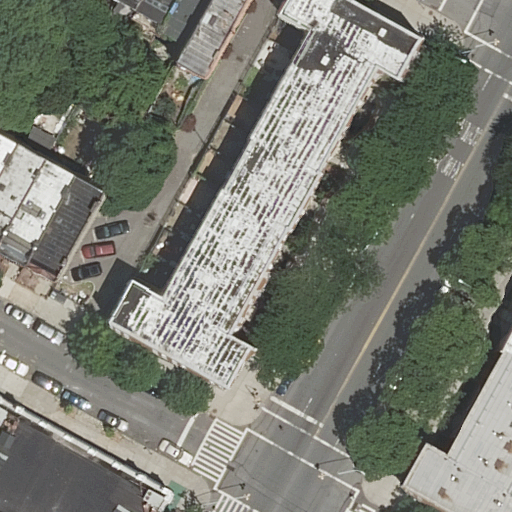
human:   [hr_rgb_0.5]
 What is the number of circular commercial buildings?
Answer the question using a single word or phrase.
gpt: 0

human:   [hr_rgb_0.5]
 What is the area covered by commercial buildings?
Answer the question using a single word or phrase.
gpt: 0m2

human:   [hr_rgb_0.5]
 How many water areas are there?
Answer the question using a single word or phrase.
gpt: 0

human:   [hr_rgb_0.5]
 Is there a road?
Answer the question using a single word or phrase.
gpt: yes

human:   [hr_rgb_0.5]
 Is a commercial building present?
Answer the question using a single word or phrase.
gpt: no

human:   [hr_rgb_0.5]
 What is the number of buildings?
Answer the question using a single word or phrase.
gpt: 20

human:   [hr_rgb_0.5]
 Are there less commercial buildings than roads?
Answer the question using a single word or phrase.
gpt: yes

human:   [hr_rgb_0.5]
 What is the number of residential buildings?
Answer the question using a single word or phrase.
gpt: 20

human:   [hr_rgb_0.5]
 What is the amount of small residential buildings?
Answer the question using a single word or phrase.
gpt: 7

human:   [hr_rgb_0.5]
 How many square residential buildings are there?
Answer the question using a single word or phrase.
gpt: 0

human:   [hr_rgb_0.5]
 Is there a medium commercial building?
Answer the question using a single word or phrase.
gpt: no

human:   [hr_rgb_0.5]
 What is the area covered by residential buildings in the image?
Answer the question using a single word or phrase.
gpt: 2787m2

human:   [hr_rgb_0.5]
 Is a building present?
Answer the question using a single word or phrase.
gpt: yes

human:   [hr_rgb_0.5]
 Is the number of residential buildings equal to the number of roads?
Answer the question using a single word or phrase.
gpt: no

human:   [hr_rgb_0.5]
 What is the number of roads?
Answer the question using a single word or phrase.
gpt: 3

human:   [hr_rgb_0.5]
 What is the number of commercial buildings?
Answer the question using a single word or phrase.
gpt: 0

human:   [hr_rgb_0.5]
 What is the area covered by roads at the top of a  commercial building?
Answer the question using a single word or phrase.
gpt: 0m2

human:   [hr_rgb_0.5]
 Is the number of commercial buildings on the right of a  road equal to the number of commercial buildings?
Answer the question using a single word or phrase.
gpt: yes

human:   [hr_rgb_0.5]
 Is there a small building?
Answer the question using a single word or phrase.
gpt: yes

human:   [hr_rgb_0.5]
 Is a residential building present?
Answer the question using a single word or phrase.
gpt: yes

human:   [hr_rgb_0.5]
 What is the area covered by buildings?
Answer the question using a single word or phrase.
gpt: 2787m2

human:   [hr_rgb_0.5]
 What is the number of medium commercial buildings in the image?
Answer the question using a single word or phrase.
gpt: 0

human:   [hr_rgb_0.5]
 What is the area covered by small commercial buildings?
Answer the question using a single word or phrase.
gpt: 0m2

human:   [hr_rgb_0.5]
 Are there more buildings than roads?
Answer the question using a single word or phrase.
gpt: yes

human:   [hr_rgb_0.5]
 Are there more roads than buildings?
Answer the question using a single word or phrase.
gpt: no

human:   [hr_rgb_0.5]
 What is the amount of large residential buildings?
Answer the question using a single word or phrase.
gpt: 0

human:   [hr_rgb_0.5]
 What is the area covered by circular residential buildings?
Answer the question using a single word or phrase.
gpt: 0m2

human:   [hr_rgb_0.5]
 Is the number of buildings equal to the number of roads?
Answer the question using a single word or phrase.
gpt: no

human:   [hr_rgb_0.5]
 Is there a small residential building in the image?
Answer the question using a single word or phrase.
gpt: yes

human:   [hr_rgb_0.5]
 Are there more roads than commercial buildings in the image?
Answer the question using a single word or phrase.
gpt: yes

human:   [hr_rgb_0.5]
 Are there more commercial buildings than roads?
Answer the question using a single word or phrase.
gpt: no

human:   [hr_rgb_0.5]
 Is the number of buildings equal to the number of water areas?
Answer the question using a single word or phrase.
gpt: no

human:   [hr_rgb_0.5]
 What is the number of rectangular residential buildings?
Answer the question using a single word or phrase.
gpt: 19

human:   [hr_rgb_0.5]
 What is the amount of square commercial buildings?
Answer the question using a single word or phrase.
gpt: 0

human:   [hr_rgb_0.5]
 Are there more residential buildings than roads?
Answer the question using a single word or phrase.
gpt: yes

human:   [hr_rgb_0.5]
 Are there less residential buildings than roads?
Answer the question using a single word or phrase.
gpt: no

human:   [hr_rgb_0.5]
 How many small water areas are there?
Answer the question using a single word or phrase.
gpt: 0

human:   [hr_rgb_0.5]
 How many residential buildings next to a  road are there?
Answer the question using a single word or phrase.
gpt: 20

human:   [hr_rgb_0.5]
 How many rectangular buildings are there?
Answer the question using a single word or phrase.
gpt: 19

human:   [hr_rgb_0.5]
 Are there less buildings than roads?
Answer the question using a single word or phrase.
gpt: no

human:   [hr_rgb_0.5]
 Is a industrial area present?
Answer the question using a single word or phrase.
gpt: no

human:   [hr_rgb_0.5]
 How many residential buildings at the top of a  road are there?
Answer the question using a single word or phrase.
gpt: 16

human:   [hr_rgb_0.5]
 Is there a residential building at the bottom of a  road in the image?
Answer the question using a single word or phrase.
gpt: yes

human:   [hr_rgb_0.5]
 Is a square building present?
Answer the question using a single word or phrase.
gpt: no

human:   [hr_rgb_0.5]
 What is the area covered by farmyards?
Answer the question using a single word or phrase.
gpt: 0m2

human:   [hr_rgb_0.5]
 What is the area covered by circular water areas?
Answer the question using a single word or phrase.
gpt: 0m2

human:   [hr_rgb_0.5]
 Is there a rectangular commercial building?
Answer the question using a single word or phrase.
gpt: no

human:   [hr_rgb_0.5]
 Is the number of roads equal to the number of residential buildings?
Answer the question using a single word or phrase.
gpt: no

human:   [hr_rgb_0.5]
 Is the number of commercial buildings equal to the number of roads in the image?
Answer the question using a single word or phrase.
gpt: no

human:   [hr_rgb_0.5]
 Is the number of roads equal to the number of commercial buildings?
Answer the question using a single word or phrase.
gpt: no

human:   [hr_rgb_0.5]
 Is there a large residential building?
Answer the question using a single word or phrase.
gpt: no

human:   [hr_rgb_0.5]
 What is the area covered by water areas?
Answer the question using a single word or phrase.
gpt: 0m2

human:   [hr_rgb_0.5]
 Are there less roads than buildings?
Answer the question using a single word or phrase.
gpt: yes

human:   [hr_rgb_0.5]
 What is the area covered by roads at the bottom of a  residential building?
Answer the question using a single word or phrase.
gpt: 0m2

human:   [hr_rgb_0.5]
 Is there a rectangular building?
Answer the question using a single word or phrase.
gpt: yes

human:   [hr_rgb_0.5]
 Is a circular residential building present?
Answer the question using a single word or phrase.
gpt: no

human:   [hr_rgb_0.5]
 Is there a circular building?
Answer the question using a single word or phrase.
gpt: no

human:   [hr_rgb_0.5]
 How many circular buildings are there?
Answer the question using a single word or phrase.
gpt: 0

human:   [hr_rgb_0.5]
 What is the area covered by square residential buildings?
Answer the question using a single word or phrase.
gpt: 0m2

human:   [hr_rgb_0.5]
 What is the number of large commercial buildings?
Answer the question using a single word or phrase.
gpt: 0

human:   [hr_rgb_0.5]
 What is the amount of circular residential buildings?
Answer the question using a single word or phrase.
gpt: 0

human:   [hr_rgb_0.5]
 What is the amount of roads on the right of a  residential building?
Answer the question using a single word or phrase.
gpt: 2

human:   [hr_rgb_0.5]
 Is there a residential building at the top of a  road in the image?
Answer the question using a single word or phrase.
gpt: yes

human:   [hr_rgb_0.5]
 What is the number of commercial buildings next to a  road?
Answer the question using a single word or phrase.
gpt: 0